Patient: sex M, age 64
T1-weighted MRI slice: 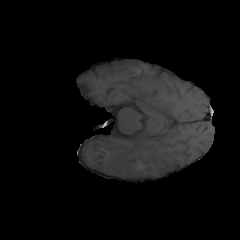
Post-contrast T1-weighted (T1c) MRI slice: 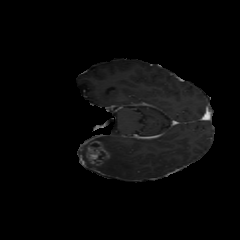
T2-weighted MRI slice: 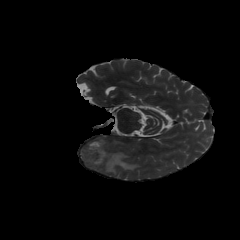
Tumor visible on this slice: yes
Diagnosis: Glioblastoma, IDH-wildtype
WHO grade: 4